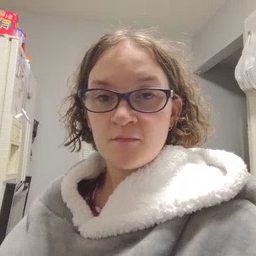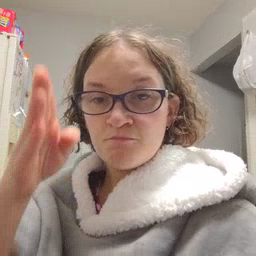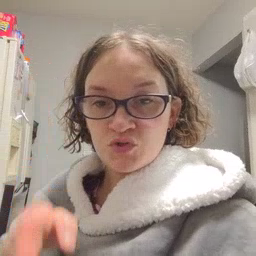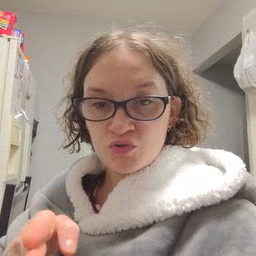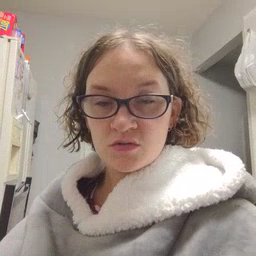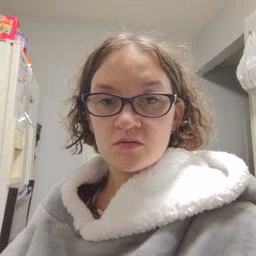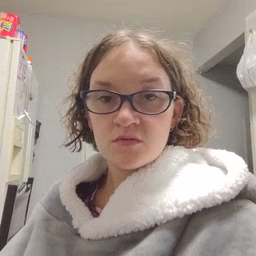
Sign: person